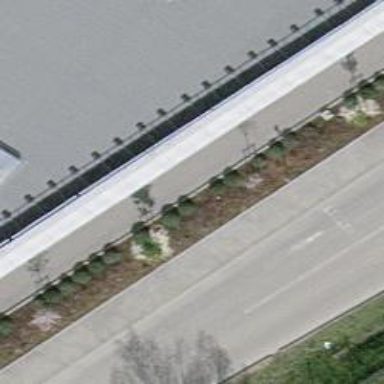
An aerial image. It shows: Avenue lined with broadleaved deciduous trees.